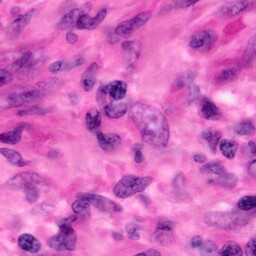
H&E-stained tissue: Pancreatic